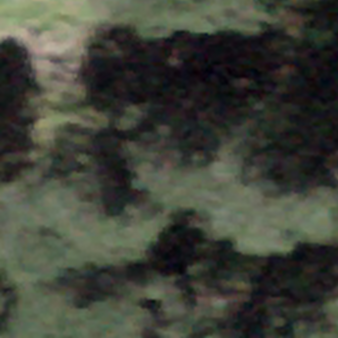
Label: other